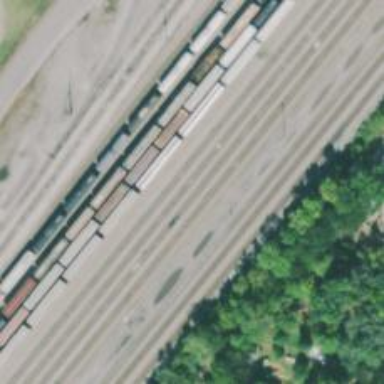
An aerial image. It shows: Railway yard.